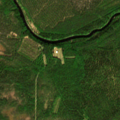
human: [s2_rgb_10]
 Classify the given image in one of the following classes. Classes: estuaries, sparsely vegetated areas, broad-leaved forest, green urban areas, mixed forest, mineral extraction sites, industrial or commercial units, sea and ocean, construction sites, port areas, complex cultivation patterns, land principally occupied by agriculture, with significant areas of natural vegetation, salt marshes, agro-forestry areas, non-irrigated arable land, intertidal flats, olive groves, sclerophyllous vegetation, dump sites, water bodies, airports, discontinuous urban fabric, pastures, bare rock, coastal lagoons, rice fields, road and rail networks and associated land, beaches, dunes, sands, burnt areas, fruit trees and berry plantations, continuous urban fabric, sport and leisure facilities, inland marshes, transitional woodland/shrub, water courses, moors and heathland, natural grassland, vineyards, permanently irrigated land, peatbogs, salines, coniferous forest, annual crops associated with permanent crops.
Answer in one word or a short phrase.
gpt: coniferous forest, mixed forest, transitional woodland/shrub